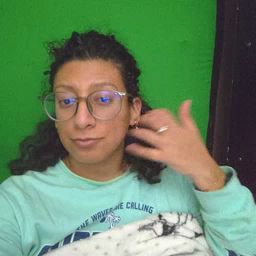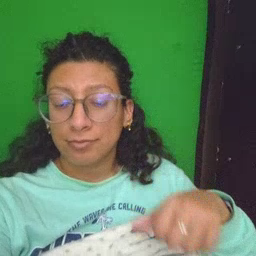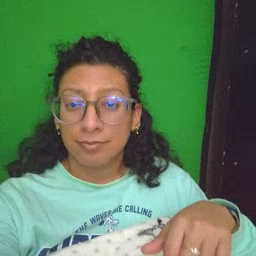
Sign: fireman